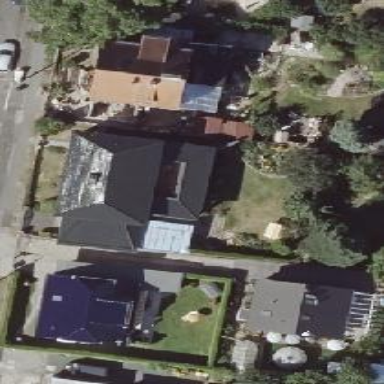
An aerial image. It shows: Hipped roof house.